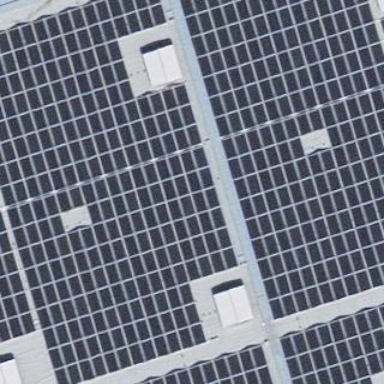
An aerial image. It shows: Solar power generator.